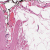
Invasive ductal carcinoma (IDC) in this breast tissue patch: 0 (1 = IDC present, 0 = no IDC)